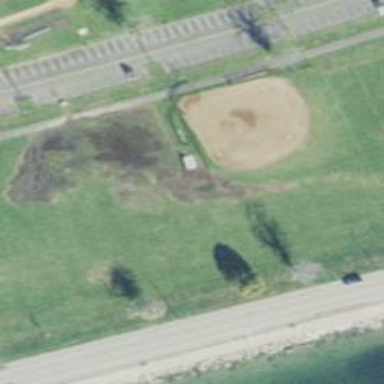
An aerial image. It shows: Baseball pitch for leisure land.